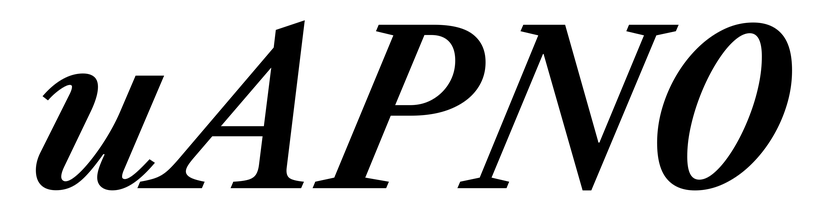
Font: LibreCaslonText-Italic_SemiBold_Italic